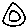
Label: triangle